При использовании специальной технологии обработки полимерных материалов можно добиться анизотропии свойств их поверхности. Например, движение полоски из полиэтилена по горизонтальной поверхности стола в направлении $AB$ (на рис. 1 вправо), характеризуется коэффициентом трения $\mu_1$, а движение в направлении $BA$ – коэффициентом трения $\mu_2<\mu_1$. Если подвергнуть лежащую на столе полоску длины $l$ циклическому нагреванию-охлаждению, то можно заметить, что полоска перемещается по поверхности стола.
В каком направлении ($AB$ или $BA$) сместится полоска при большом количестве циклов?
На какое расстояние переместится полоска за $N$ циклов нагревания-охлаждения, если разность максимальной и минимальной температур в цикле равна $\Delta{T}$? Ответ запишите в виде формулы.
Вычислите, на какое расстояние переместится полоска длины $l=20~\text{см}$ за $N=100$ циклов нагрева-охлаждения при изменении ее температуры на $\Delta{T}=80~^{\circ}\mathrm{C}$. Значения коэффициентов трения $\mu_1=0.15$, $\mu_2=0.05$. Считайте, что при изменении температуры полиэтилена на $\Delta{T}$, его длина изменяется на величину $\Delta{l}=\alpha{l}\Delta{T}$, где $l$ – длина полоски при комнатной температуре, $\alpha={2\cdot{10^{-4}}}~^{\circ}\mathrm{C}^{-1}$- коэффициент температурного расширения полиэтилена. Полоска имеет постоянную толщину, не изгибается и прижимается к столу равномерно всей поверхностью. Нагревание и охлаждение происходят медленно.
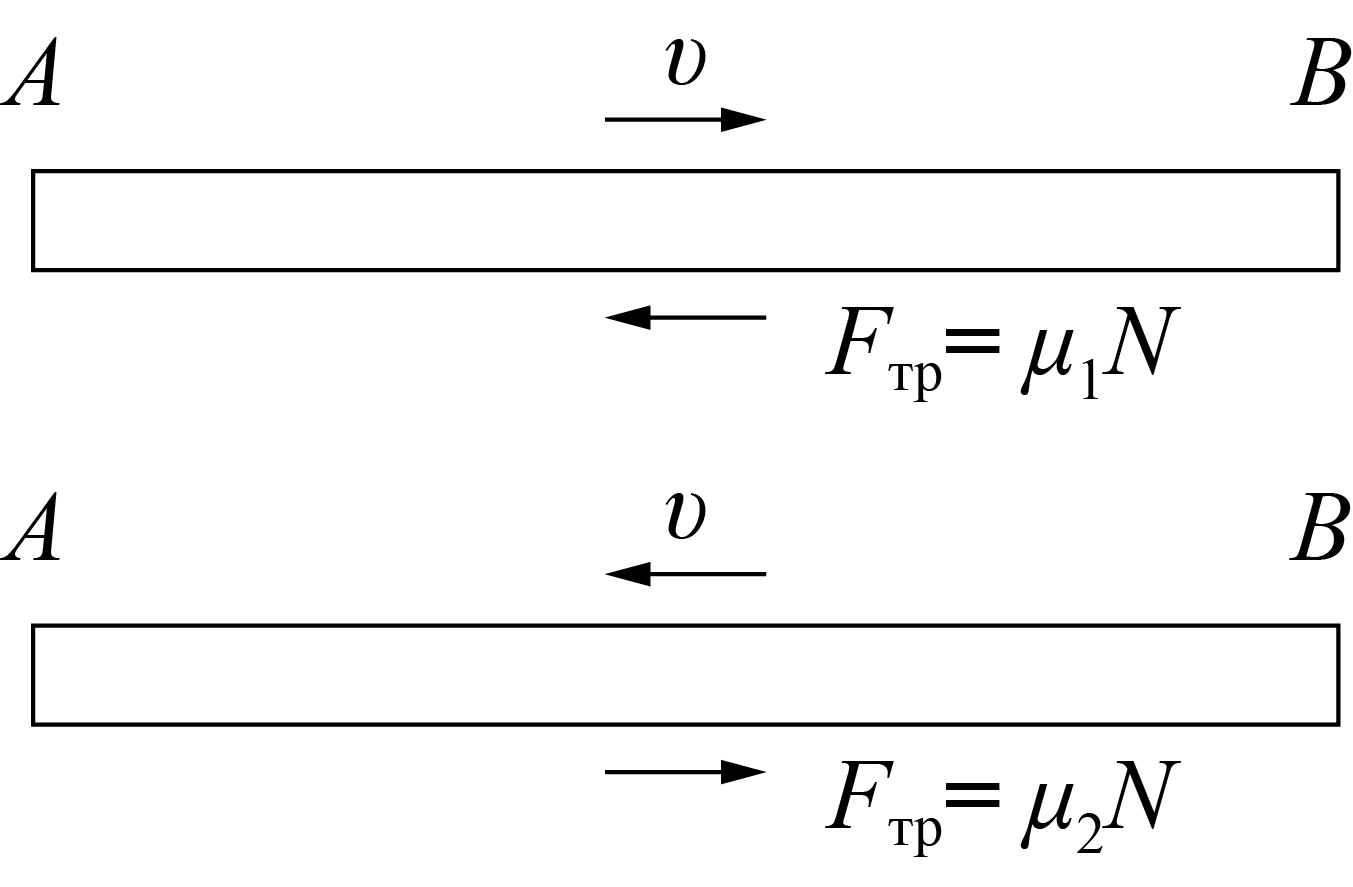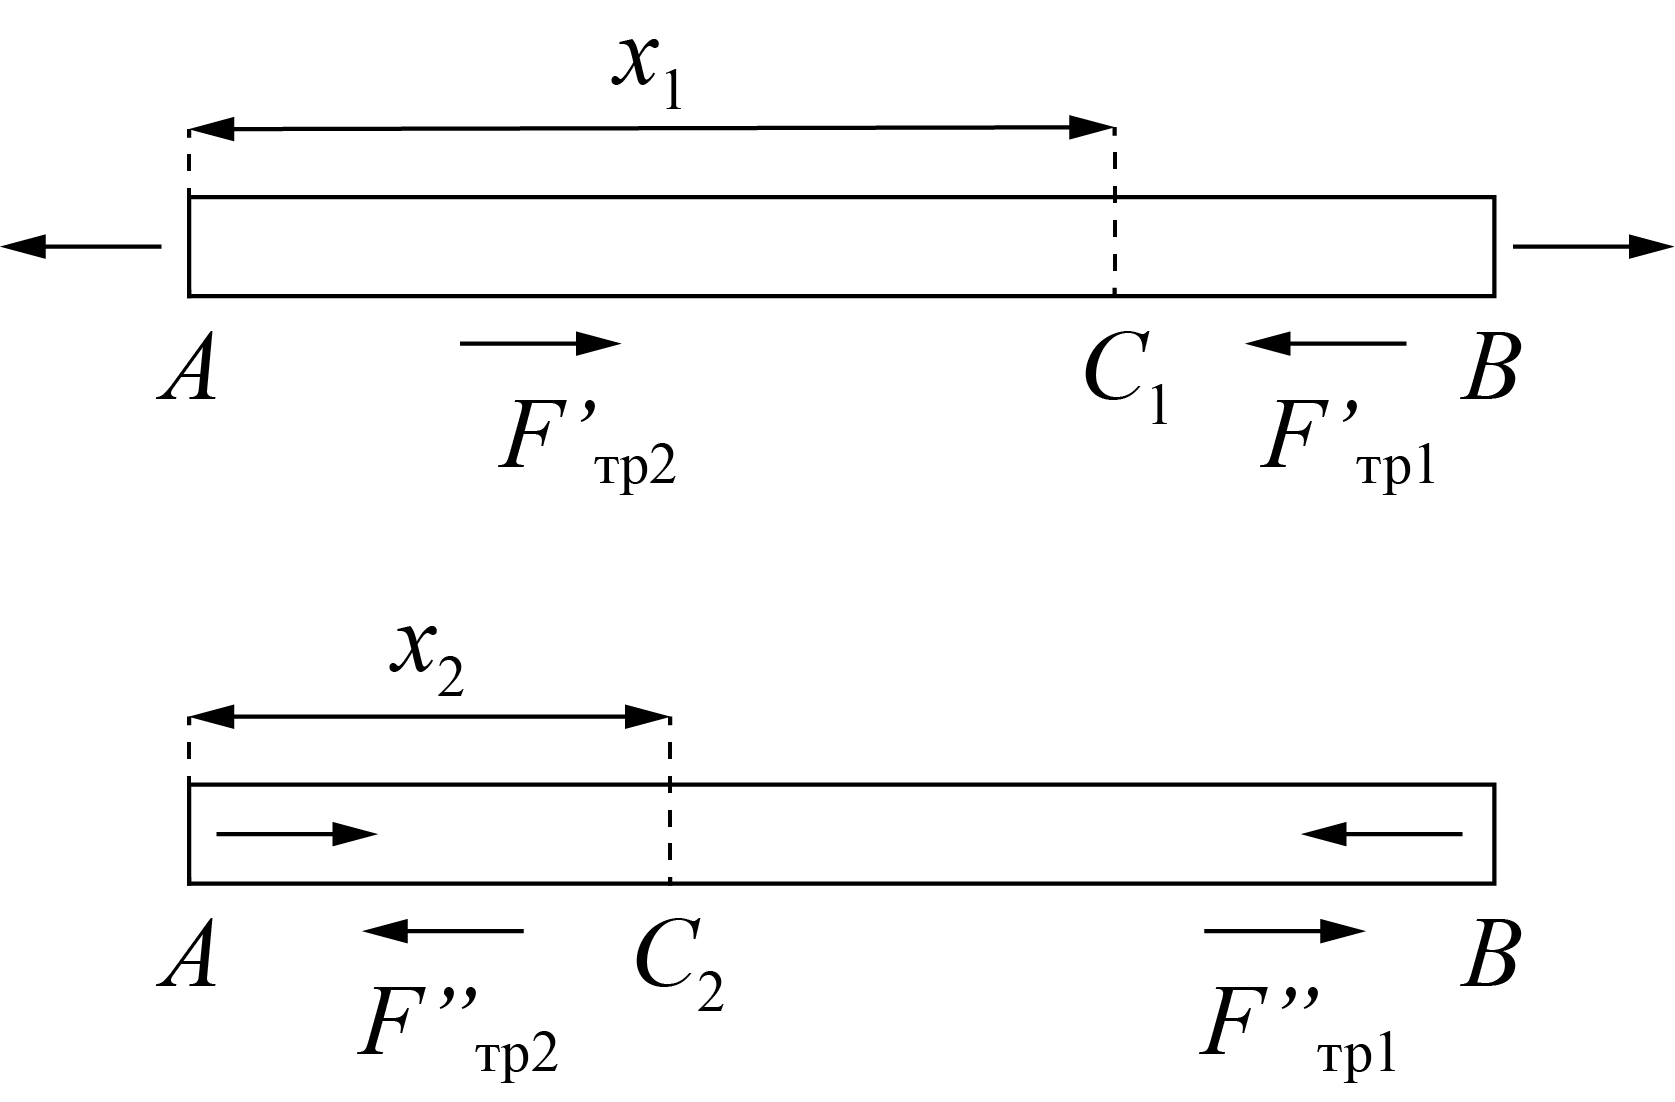
В каком направлении ($AB$ или $BA$) сместится полоска при большом количестве циклов?
Ответ: Влево

На какое расстояние переместится полоска за $N$ циклов нагревания-охлаждения, если разность максимальной и минимальной температур в цикле равна $\Delta{T}$? Ответ запишите в виде формулы.
Ответ: За $N$ циклов смещение полоски составит $$\Delta{X}=N\Delta{x}=N~\frac{\mu_1-\mu_2}{\mu_1+\mu_2}~l~\alpha~\Delta{T}$$

Вычислите, на какое расстояние переместится полоска длины $l=20~\text{см}$ за $N=100$ циклов нагрева-охлаждения при изменении ее температуры на $\Delta{T}=80~^{\circ}\mathrm{C}$. Значения коэффициентов трения $\mu_1=0.15$, $\mu_2=0.05$.
Ответ: $\Delta{X}=16~\text{см}$
Темы:
T, Механика, Статика, Сухое трение, Трение, Тепловое расширение, Анизотропия